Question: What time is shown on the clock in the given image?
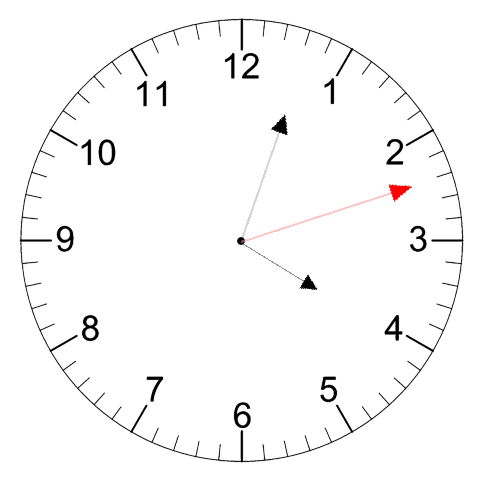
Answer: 04:03:12